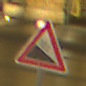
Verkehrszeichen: Gefaelle10
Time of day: Night
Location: Outdoor (Urban)
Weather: Overcast
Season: NotSpecified
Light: Artificial